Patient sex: M
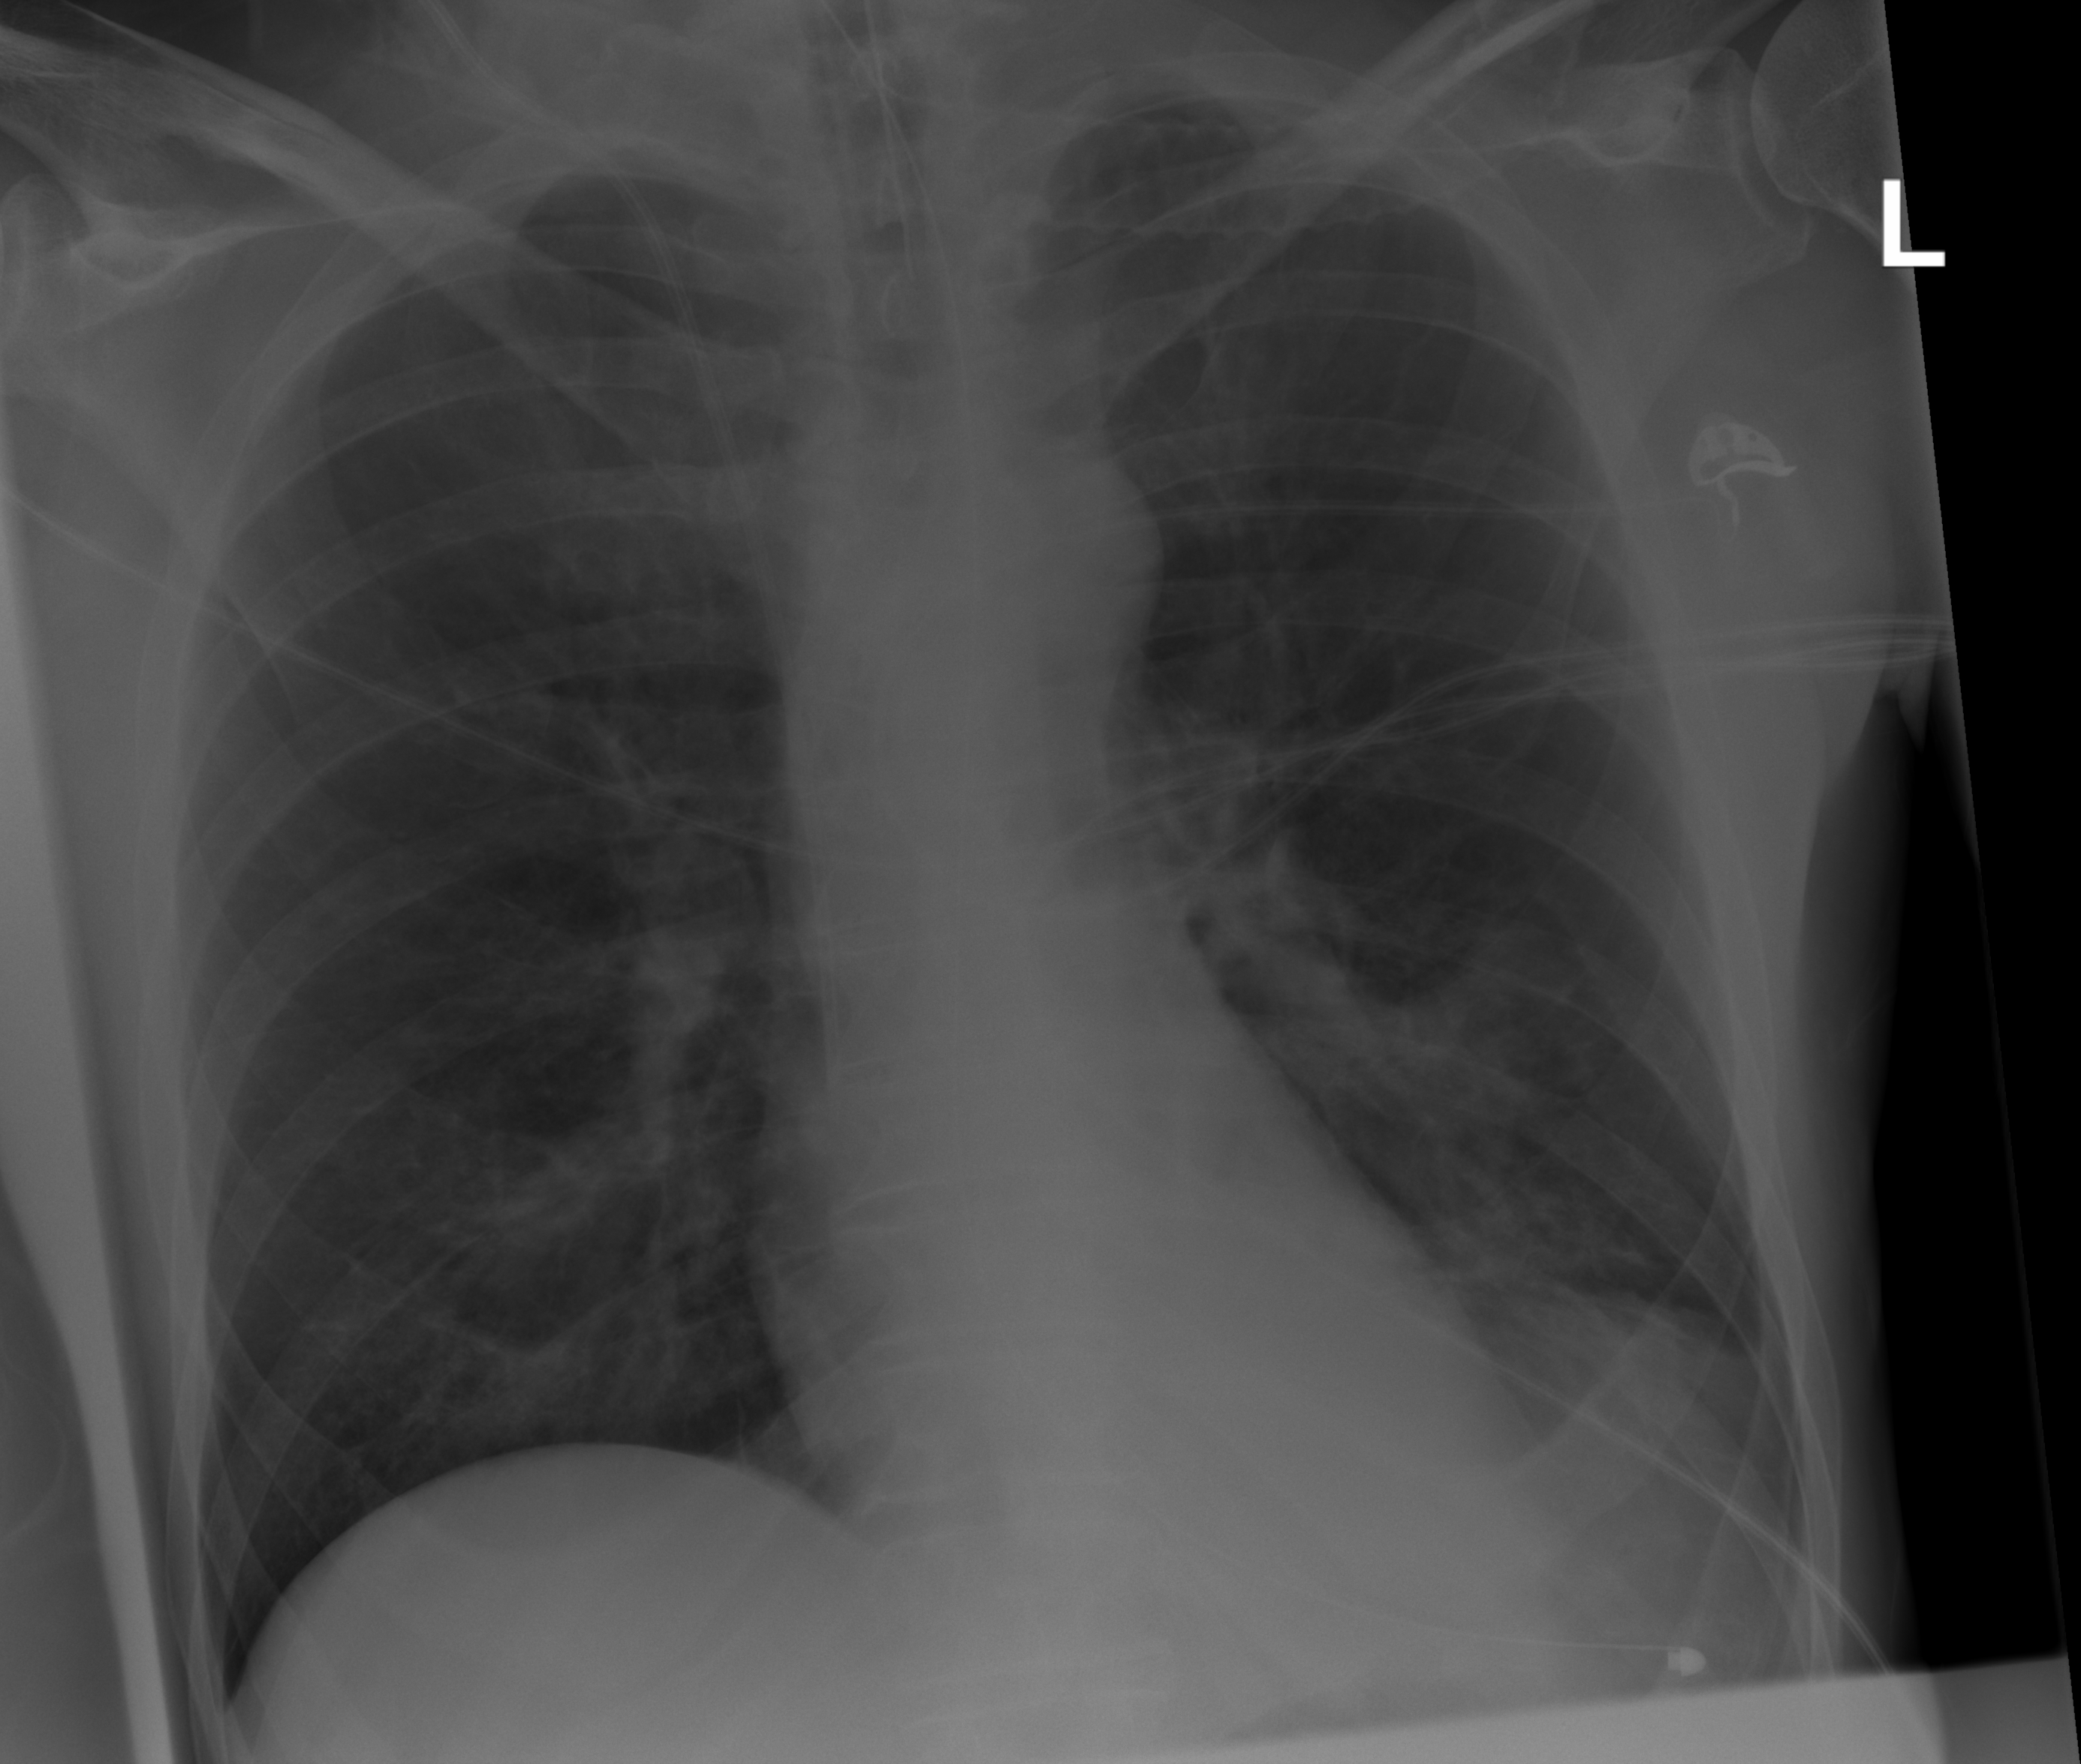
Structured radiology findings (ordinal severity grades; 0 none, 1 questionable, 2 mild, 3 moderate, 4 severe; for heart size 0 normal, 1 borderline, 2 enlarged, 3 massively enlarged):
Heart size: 0
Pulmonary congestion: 0
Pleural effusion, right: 0
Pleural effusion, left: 2
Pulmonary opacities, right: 2
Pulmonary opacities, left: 2
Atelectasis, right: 0
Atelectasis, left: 2